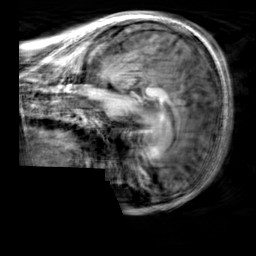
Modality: T1w
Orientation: sagittal
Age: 24
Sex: male
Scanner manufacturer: siemens
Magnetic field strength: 3 T
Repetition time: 2.3 s
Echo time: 0.00303 s